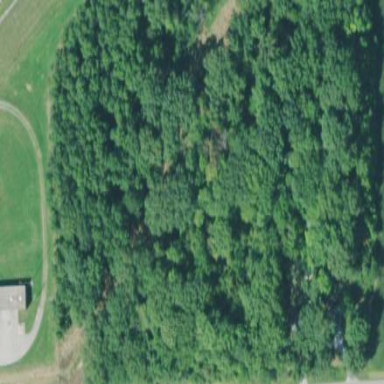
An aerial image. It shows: Deciduous broadleaved woodland.